Field crop: maize
Growth stage: 2
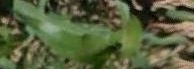
Species: maize